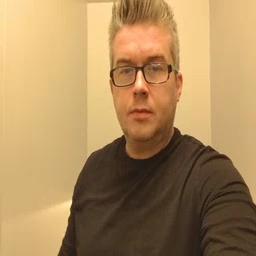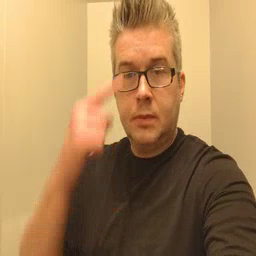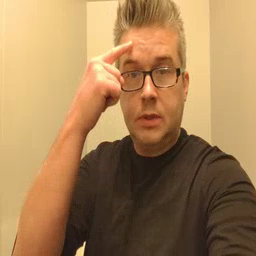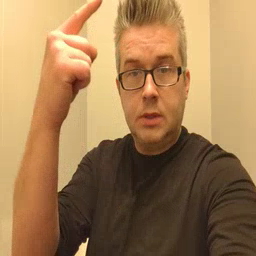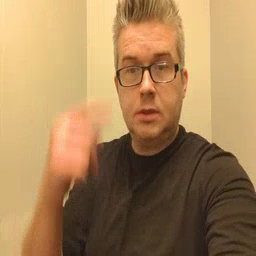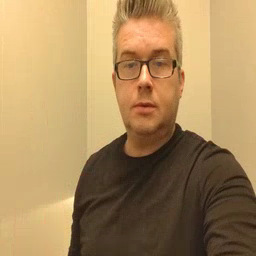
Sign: penny